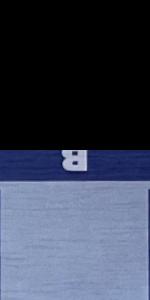
Label: Empty